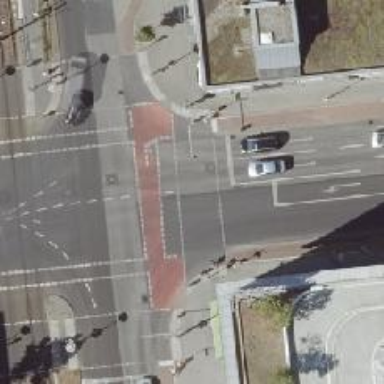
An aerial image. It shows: Crossing with traffic signals.